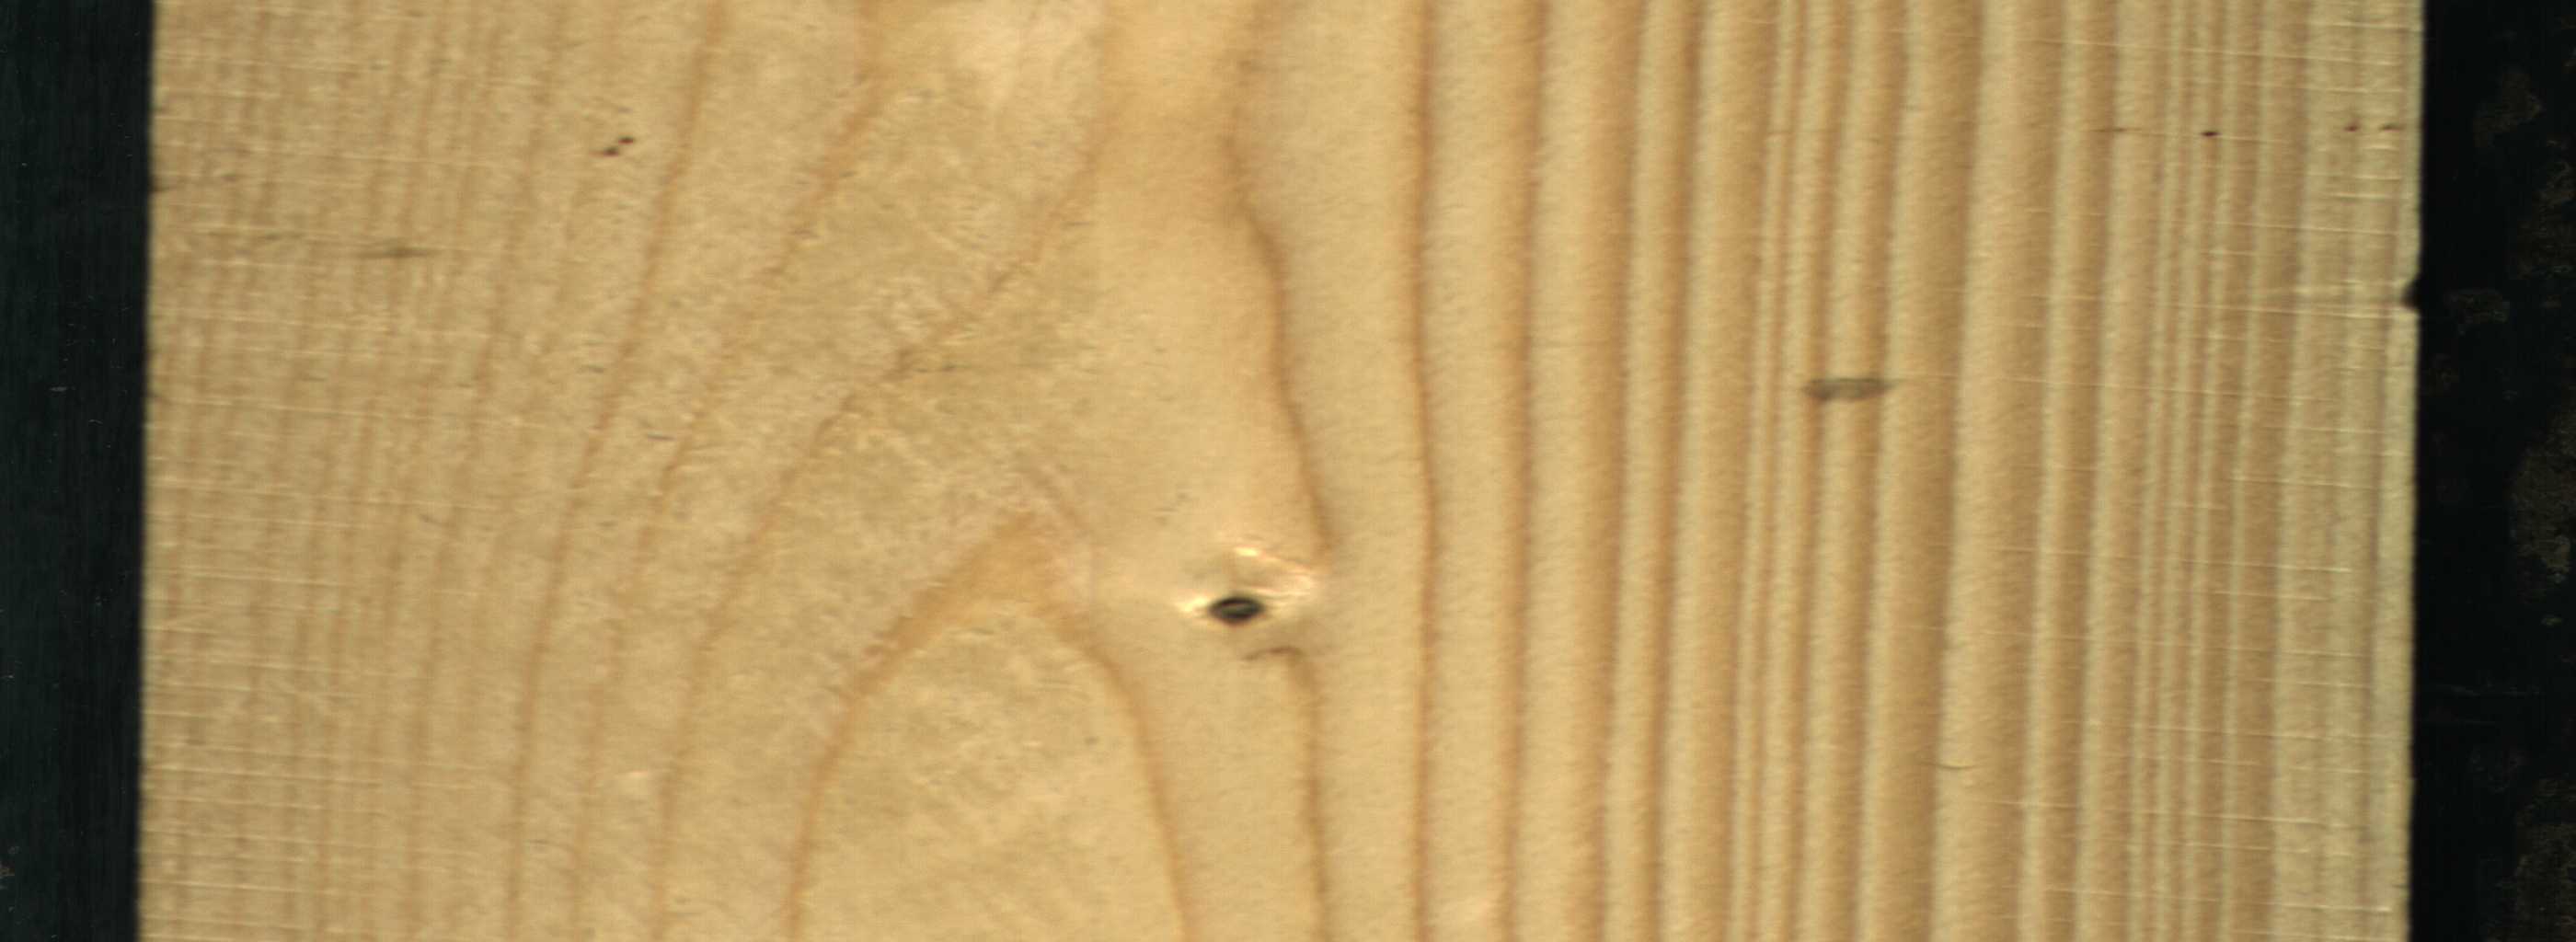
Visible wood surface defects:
Dead_Knot